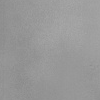
Atmospheric dust classification: dusty